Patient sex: M
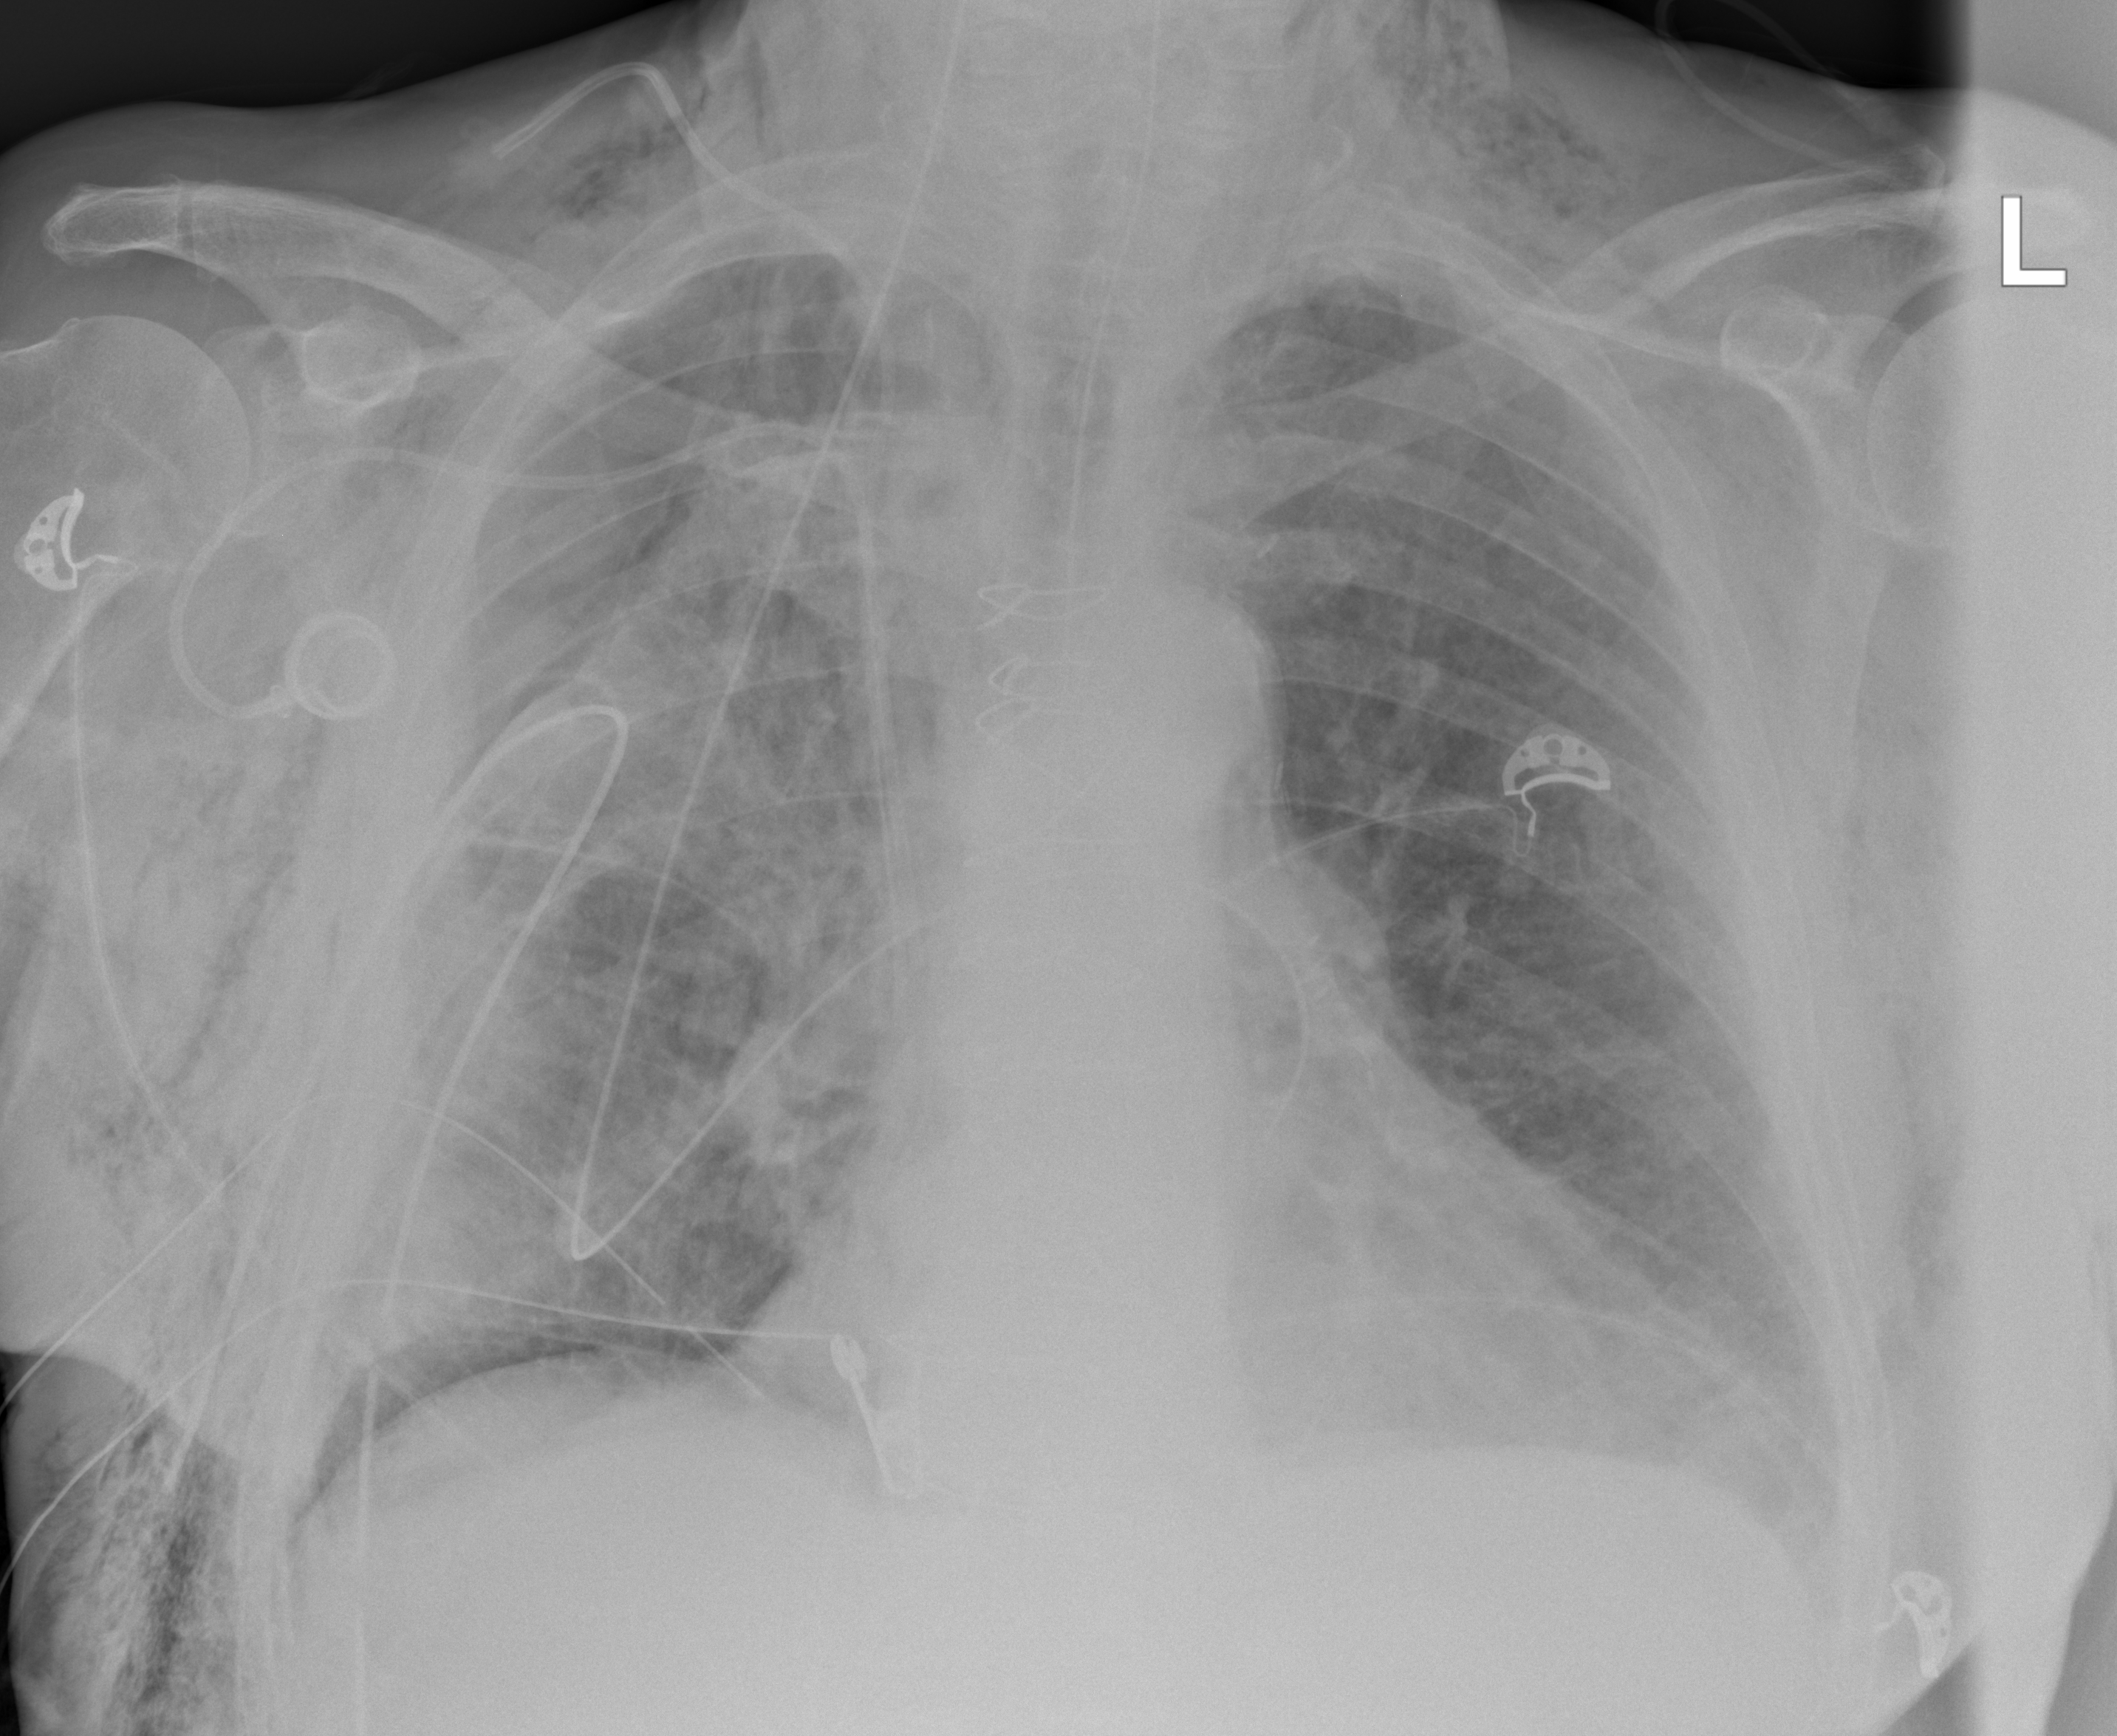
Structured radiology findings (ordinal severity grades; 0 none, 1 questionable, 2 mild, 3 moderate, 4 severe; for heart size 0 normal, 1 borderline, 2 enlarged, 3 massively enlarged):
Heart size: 2
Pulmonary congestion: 1
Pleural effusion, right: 1
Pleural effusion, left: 2
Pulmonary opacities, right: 3
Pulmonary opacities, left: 2
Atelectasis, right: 3
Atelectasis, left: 2